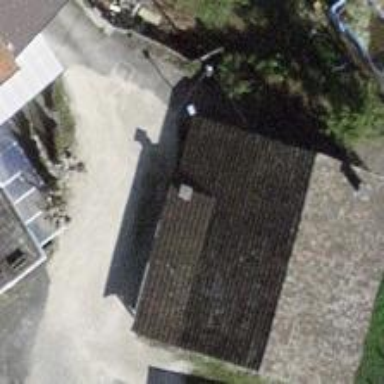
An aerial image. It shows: Building with tile roof.